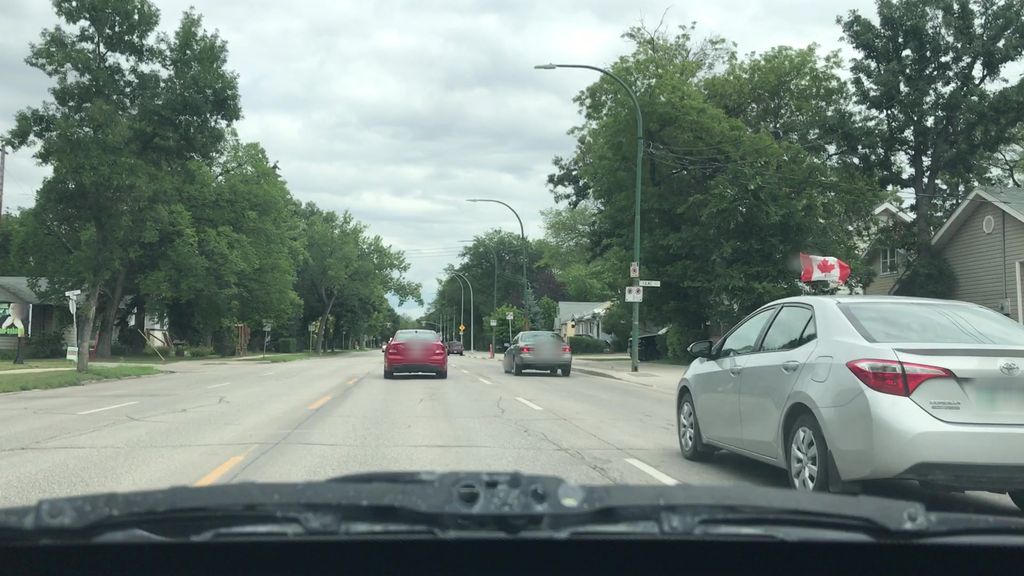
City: winnipeg